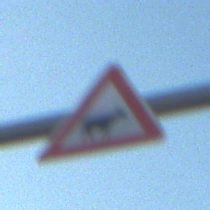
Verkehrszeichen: ViehtriebLinks
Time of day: SunriseSunset
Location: Outdoor (RoadRail)
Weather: Clear
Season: NotSpecified
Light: Natural